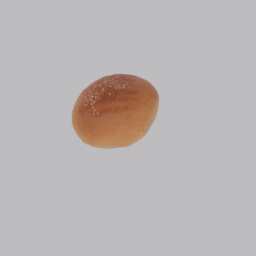
Label: nature